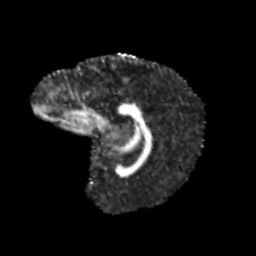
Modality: FA
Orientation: sagittal
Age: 12
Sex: female
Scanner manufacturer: siemens
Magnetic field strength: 3 T
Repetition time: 3.8 s
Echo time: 0.07 s